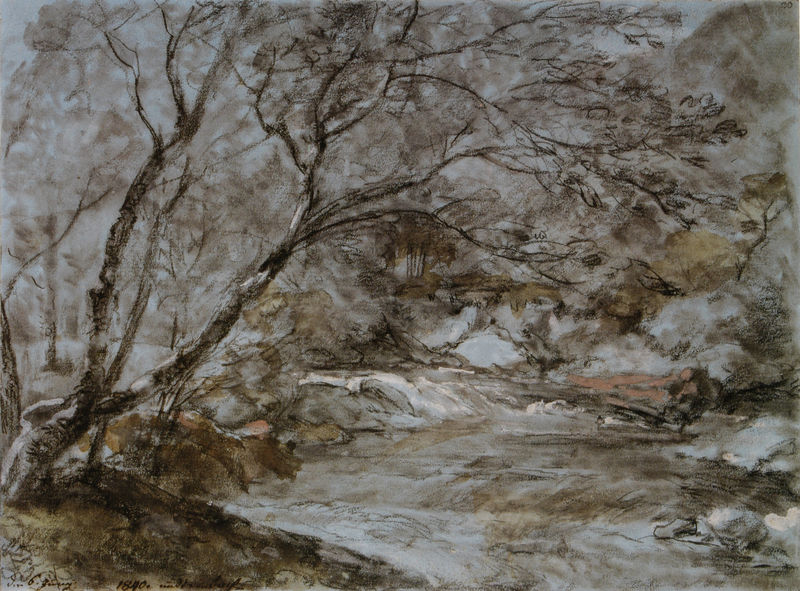
Titel: Im Steinbach
Künstler: Johann Georg von Dillis
Institution: (Privatbesitz)
Schlagwörter: baum, blau, blätter, dunkel, feder, felsen, gemälde, himmel, laub, mann, wasser, weiß, aquarell, bäume, fluss, gelb, grün, impressionismus, landschaft, ocker, ufer, äste, braun, grau, kreide, nacht, schwarz, skizze, zeichnung, dach, gras, rot, schnee, wiese, steine, signatur, ast, bach, birke, birken, erde, gräser, hügel, kalt, natur, stamm, wind, zweige, gewässer, blatt, gebeugt, rosa, wald, wasserfall, hellblau, gischt, wellen, papier, datierung, feldweg, dächer, grafik, kahl, linien, herbst, winter, signiert, reißend, stromschnelle, stromschnellen, strömung, brandung, sturm, stämme, unwetter, ölfarbe, tusche, kohle, kälte, zweig, schwimmen, gefälle, bleistift, tanne, welk, blaugrau, hubi, geäst, winterlandschaft, schief, kaskaden, weltuntergang, weichzeichnung, nichts, weld, stömung, baum über fluss, schnee am ufer, stuft, 1840, pastelfarbe, wintr, pastel